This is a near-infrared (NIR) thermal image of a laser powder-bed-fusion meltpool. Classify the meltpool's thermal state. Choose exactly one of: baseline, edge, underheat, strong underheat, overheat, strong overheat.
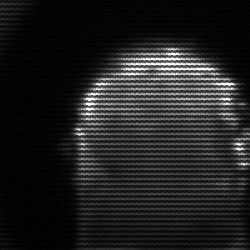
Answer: baseline